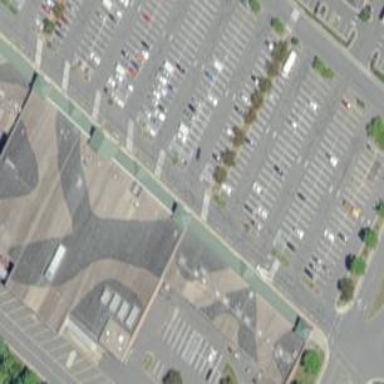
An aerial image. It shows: Parking space is available.